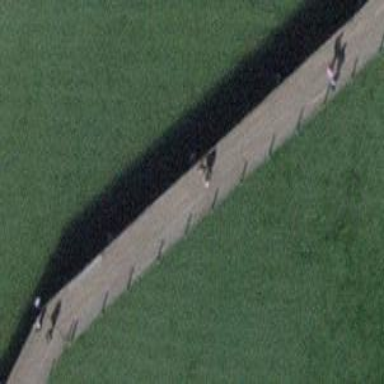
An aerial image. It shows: Bench for seating.